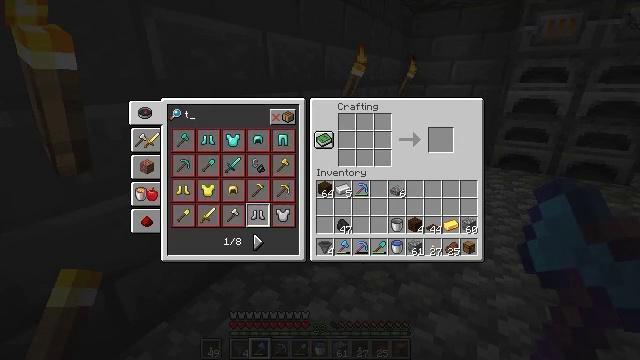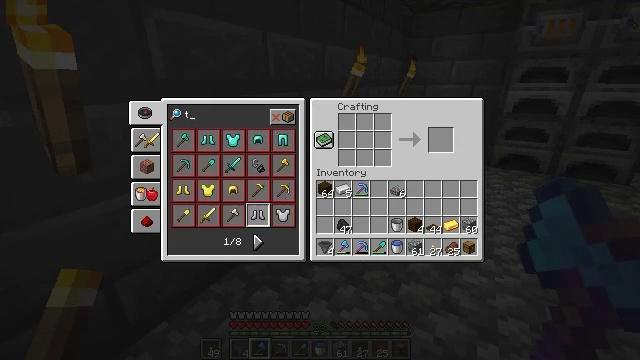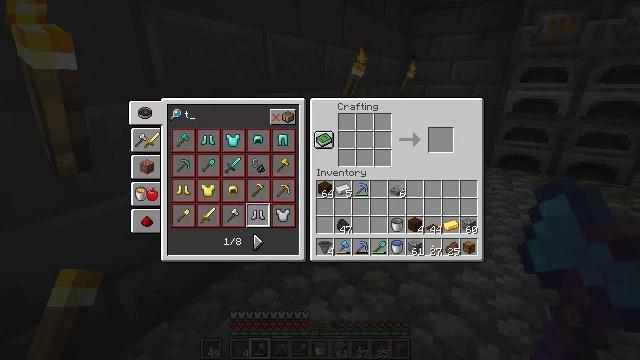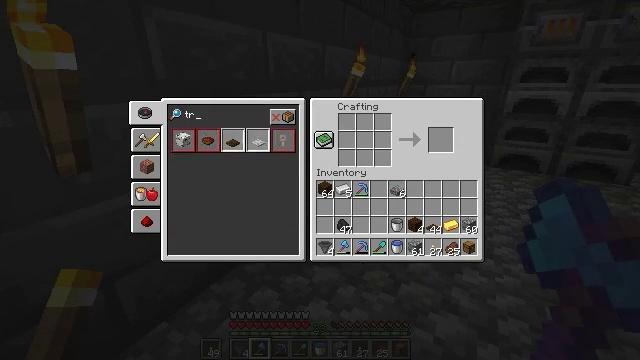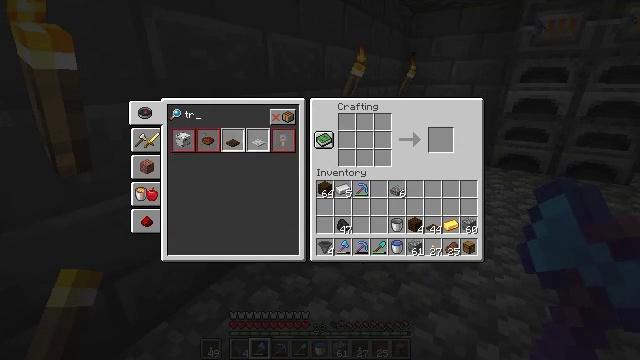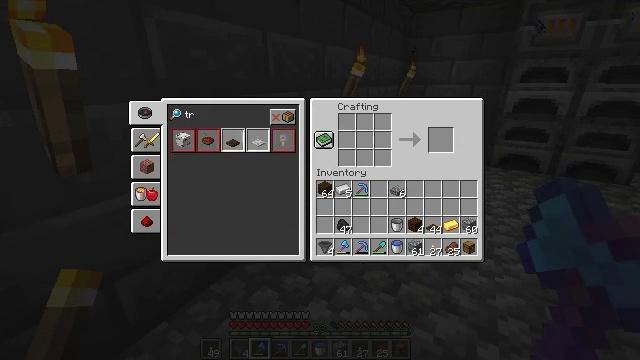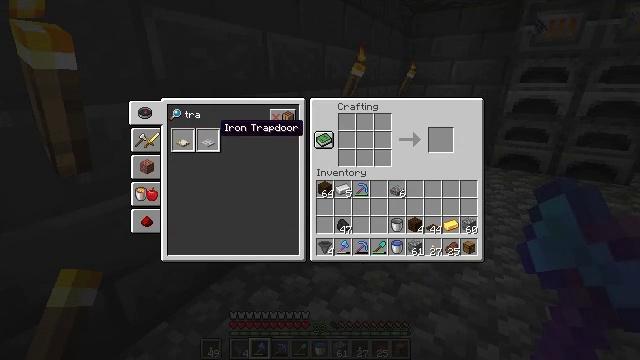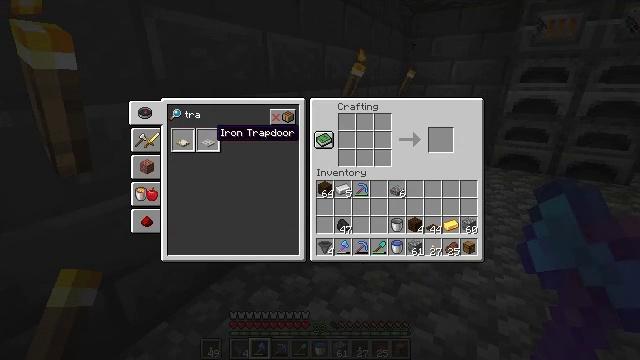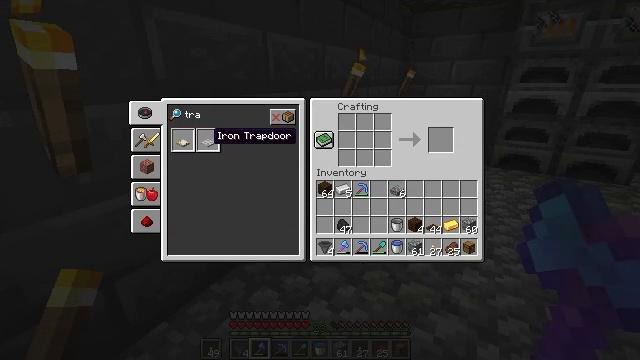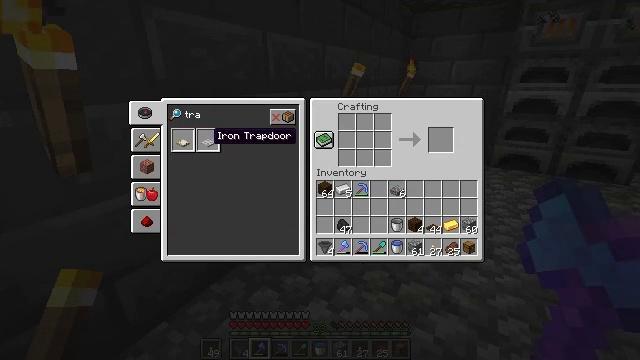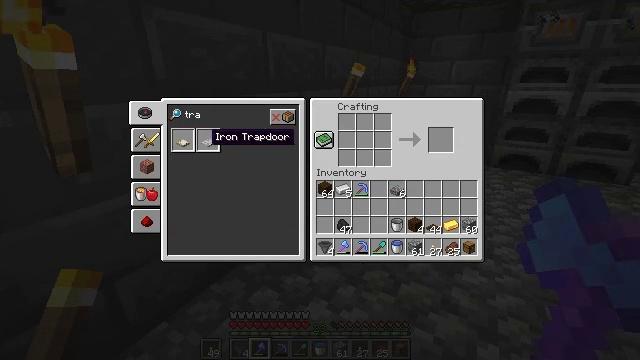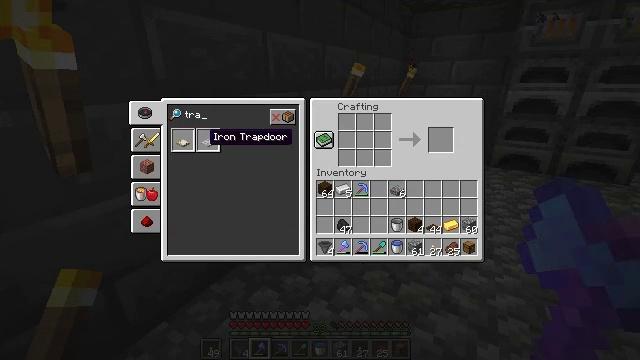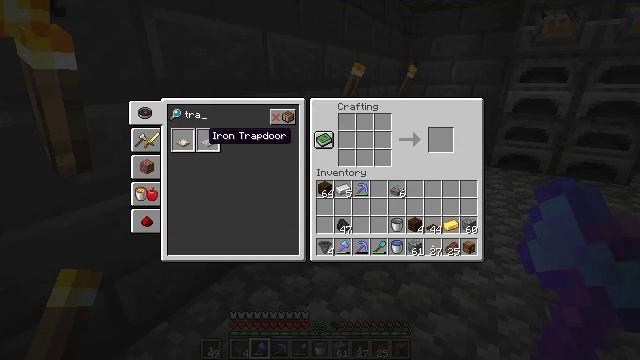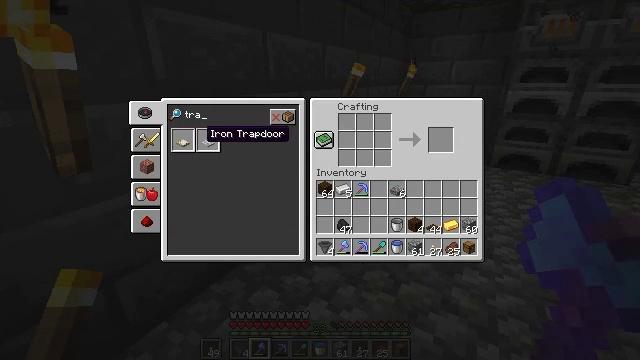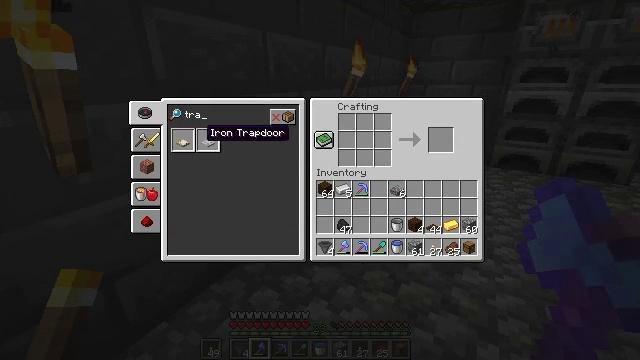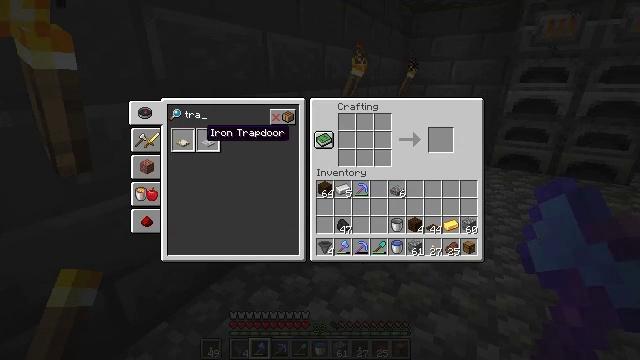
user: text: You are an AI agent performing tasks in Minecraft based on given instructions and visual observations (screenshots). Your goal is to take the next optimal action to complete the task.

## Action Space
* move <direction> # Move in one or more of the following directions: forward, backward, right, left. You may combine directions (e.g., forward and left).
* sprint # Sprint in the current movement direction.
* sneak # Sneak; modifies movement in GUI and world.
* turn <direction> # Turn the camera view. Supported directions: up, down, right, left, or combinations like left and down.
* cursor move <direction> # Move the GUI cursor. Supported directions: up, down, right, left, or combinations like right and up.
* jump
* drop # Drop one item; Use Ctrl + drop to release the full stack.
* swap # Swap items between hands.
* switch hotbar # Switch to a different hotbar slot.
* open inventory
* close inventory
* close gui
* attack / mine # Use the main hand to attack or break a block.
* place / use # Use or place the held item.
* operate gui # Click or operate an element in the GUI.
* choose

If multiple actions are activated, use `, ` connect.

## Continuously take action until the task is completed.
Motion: motion action
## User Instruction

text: Use dark oak planks to craft a dark oak trapdoor.
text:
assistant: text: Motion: no_op
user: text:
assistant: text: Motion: no_op
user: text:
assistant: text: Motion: no_op
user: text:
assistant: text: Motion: no_op
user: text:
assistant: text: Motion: no_op
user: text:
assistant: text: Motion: move left, cursor move down
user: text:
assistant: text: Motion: move left
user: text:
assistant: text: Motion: move left
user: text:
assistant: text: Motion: no_op
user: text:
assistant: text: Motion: no_op
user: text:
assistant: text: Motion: no_op
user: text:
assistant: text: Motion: no_op
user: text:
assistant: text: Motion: no_op
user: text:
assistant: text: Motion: no_op
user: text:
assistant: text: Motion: no_op
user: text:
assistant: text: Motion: no_op
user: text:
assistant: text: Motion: no_op
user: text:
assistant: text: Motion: no_op
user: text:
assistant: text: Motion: no_op
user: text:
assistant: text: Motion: no_op
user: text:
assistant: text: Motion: choose
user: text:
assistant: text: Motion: choose
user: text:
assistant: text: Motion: choose
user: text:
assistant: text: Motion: no_op
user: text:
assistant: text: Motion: no_op
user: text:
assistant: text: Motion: no_op
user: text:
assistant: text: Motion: no_op
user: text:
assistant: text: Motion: no_op
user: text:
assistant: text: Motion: no_op
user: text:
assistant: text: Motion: no_op